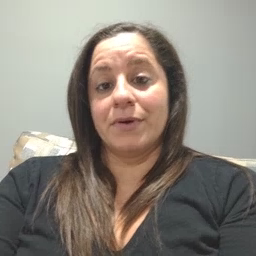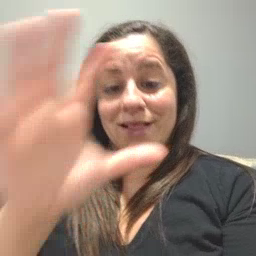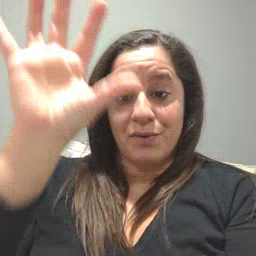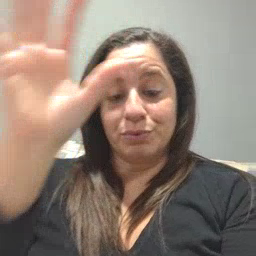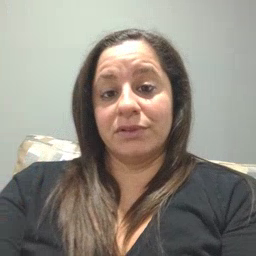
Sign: cloud